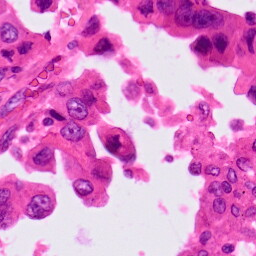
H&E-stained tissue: Lung